【题型】选择题　【知识点】函数　【难度】easy
已知函数 $f(x) = \tan(\omega x + \varphi) \left(\omega > 0, |\varphi| < \frac{\pi}{2}\right)$ 的部分图象如图所示，则 $\omega\varphi =$ （ \quad ）

A. $\frac{\pi}{3}$ \qquad\qquad\qquad B. $\frac{\pi}{6}$ \qquad\qquad\qquad C. $-\frac{\pi}{3}$ \qquad\qquad\qquad D. $-\frac{\pi}{6}$
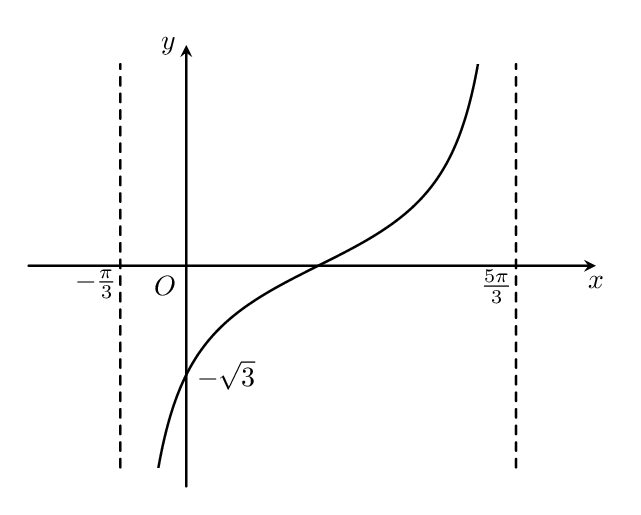
【解答】
【答案】 D

【难度】 0.85

【知识点】 由图象确定正切（型）函数解析式

【分析】 利用三角函数的图象性质求出 $\omega, \varphi$，从而得出结论.

【详解】 由图知 $f(x)$ 的最小正周期 $T = \frac{5\pi}{3} - \left(-\frac{\pi}{3}\right) = 2\pi$，所以 $\omega = \frac{\pi}{T} = \frac{\pi}{2\pi} = \frac{1}{2}$.

又 $f(0) = \tan\varphi = -\sqrt{3}$，所以 $\varphi = -\frac{\pi}{3} + k\pi, k \in \mathbf{Z}$.

因为 $|\varphi| < \frac{\pi}{2}$，所以 $\varphi = -\frac{\pi}{3}$，所以 $\omega\varphi = -\frac{\pi}{6}$.

故选：D.